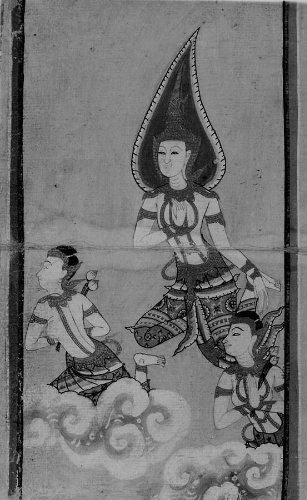
Date: text dated 1858
Object type: Manuscript
Classification: Paintings
Medium: Ink and color on paper
Culture: Thailand
Dimensions: L. 26 3/4 in. (67.9 cm); W. 5 3/4 in. (14.6 cm); D. 4 1/2 in. (11.4 cm)
Department: Asian Art
Credit line: Gift of Mr. William C. Jackson, 1972
Accession year: 1972
Repository: Metropolitan Museum of Art, New York, NY
Tags: Buddhism